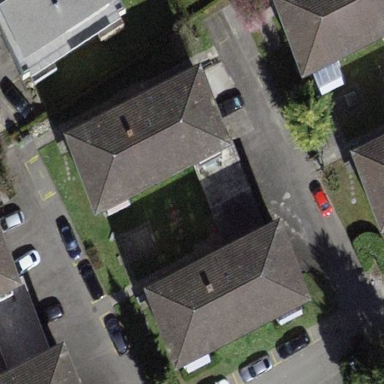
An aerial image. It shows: Building with tiled roof.